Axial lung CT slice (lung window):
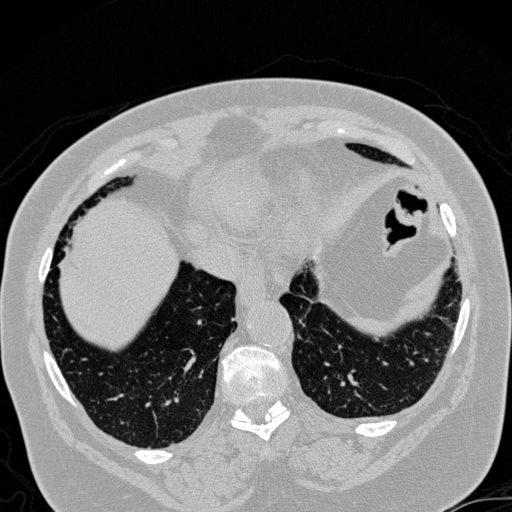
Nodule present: no